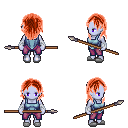
a pixel art fantasy rpg character, female body template, dark elf, purple skin, blue vest, magenta pants, red long hairstyle, white cloth bandages, white slippers, spear, four views (front, back, left, right), 2x2 character sprite sheet, small pixel art, hard edges, no anti-aliasing